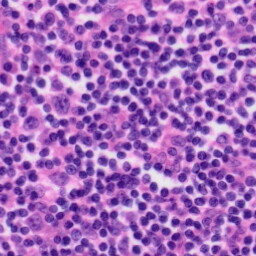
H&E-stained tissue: Tonsil